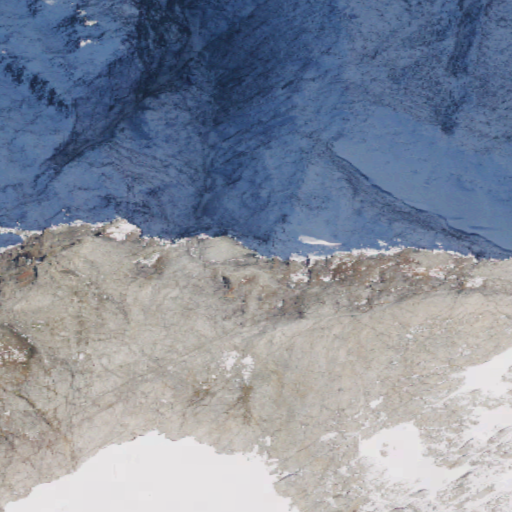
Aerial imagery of mountain in Washington named The Triad containing barren land, snow, and evergreen forest